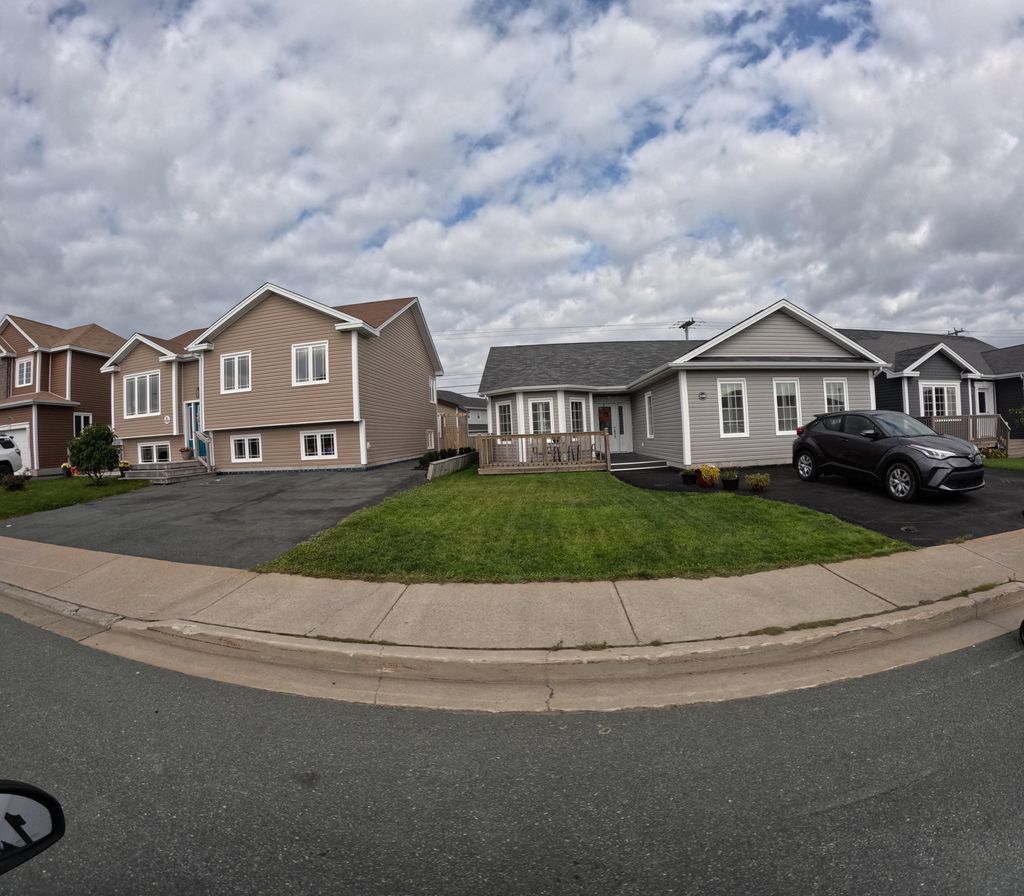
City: st_johns